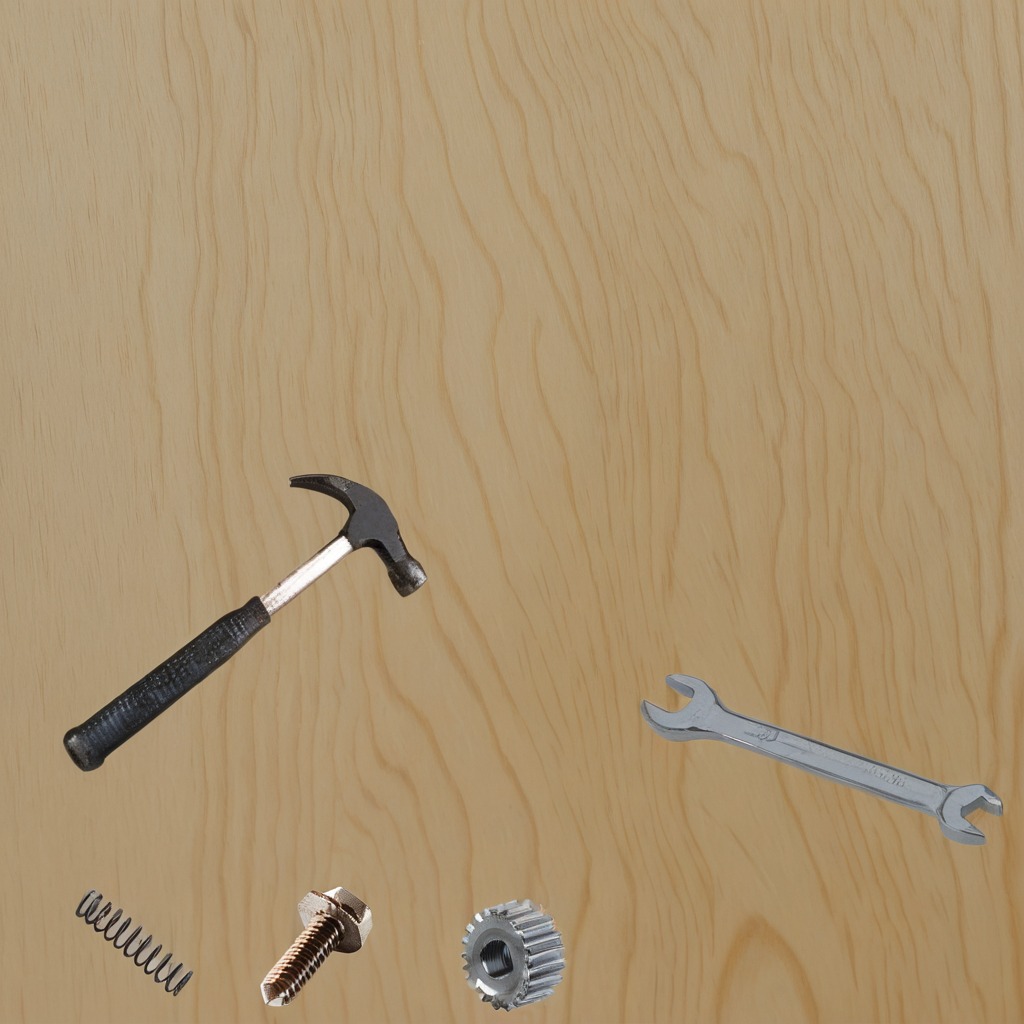
A steel gear with teeth, a hammer, a metal machine screw, a coiled metal spring, and a wrench are lying on the plywood surface.